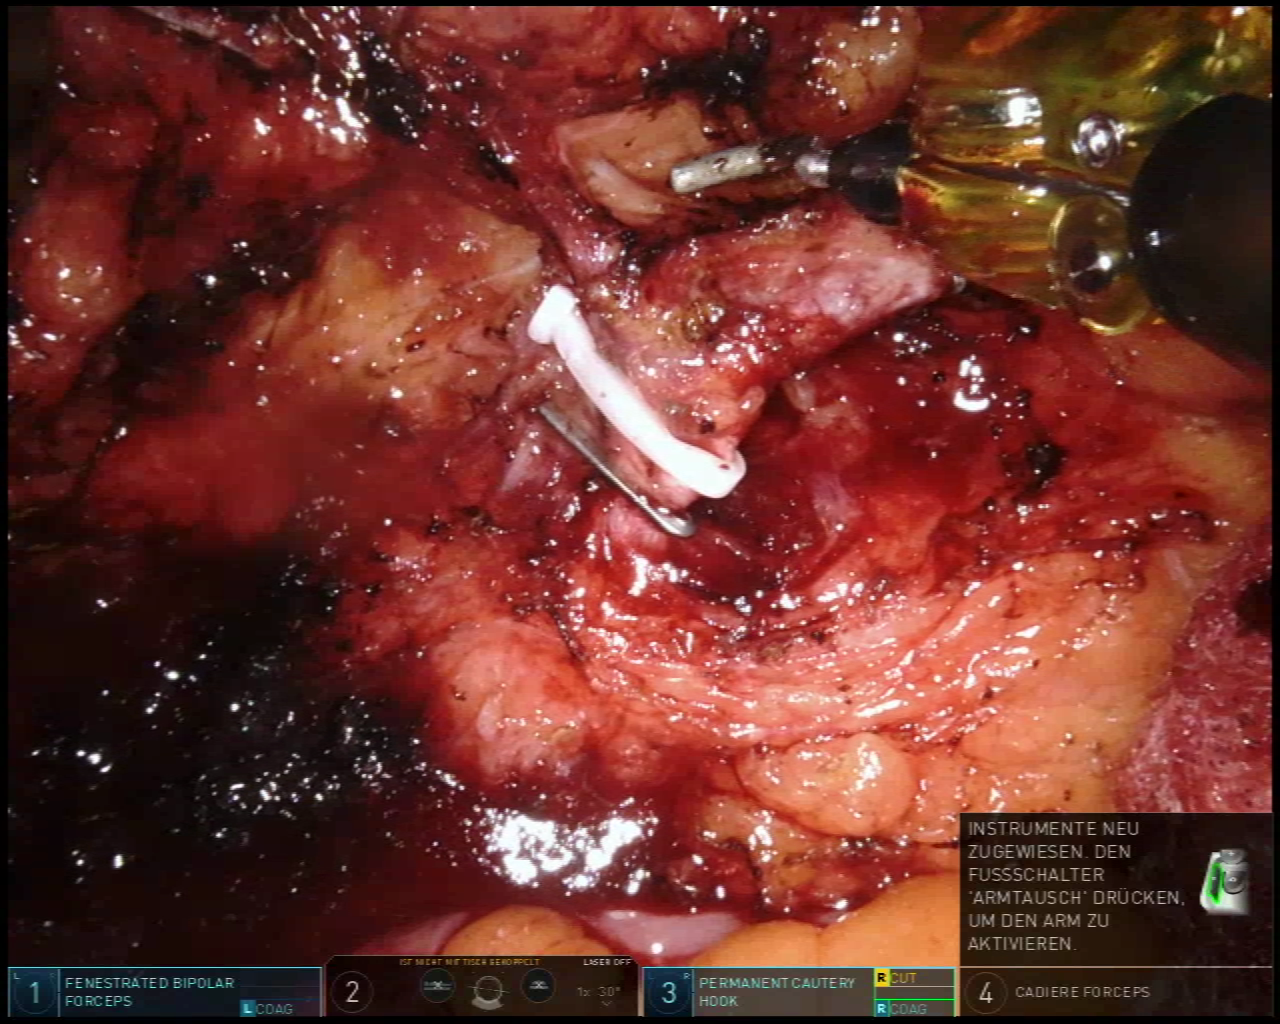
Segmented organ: inferior_mesenteric_artery
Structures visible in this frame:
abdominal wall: no
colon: yes
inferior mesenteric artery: yes
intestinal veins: no
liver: no
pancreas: no
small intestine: no
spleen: no
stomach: no
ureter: no
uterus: no
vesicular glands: no